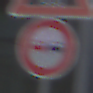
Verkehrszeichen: Ueberholverbot
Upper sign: BeweglicheBruecke
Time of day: MorningAfternoon
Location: Outdoor (Urban)
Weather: PartlyCloudy
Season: NotSpecified
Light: Natural